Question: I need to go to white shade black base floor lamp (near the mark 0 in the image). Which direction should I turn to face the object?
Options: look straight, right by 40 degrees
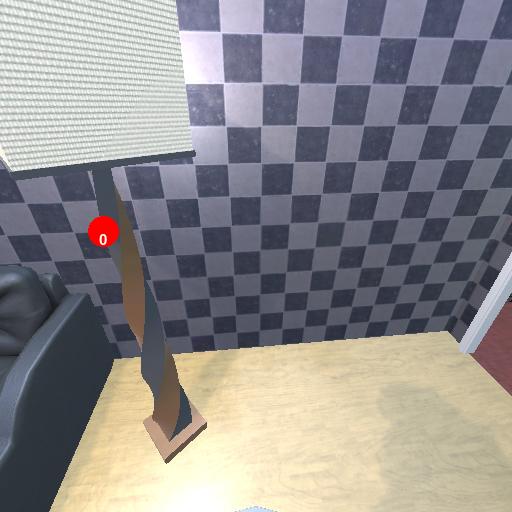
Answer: look straight